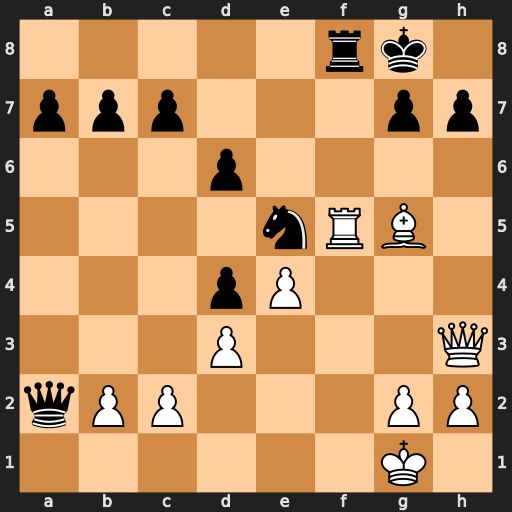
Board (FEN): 5rk1/ppp3pp/3p4/4nRB1/3pP3/3P3Q/qPP3PP/6K1
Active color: w
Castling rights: -
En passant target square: -
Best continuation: Rxf8+ Kxf8 Qc8+